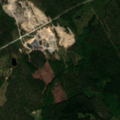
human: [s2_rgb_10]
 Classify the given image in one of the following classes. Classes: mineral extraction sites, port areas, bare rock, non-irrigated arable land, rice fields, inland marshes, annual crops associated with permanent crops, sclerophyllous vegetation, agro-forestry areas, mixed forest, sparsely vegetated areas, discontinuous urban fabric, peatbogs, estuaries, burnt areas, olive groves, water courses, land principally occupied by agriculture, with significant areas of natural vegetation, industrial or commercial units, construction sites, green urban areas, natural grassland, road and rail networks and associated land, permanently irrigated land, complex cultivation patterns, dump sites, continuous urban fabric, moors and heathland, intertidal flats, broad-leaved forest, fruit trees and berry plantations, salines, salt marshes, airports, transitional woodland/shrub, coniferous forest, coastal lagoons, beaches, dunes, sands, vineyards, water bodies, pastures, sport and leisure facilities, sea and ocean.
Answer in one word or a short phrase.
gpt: mineral extraction sites, coniferous forest, mixed forest, transitional woodland/shrub